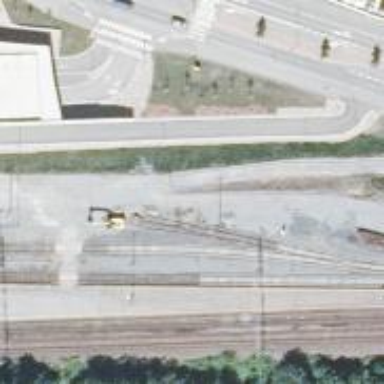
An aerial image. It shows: Wedge is used for the railway derail.